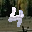
Label: 4